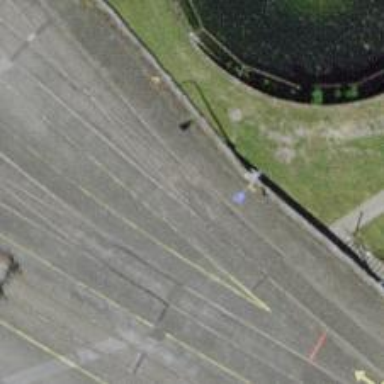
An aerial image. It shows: Railway switch.